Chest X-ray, PA view. Patient: 33 years old, sex F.
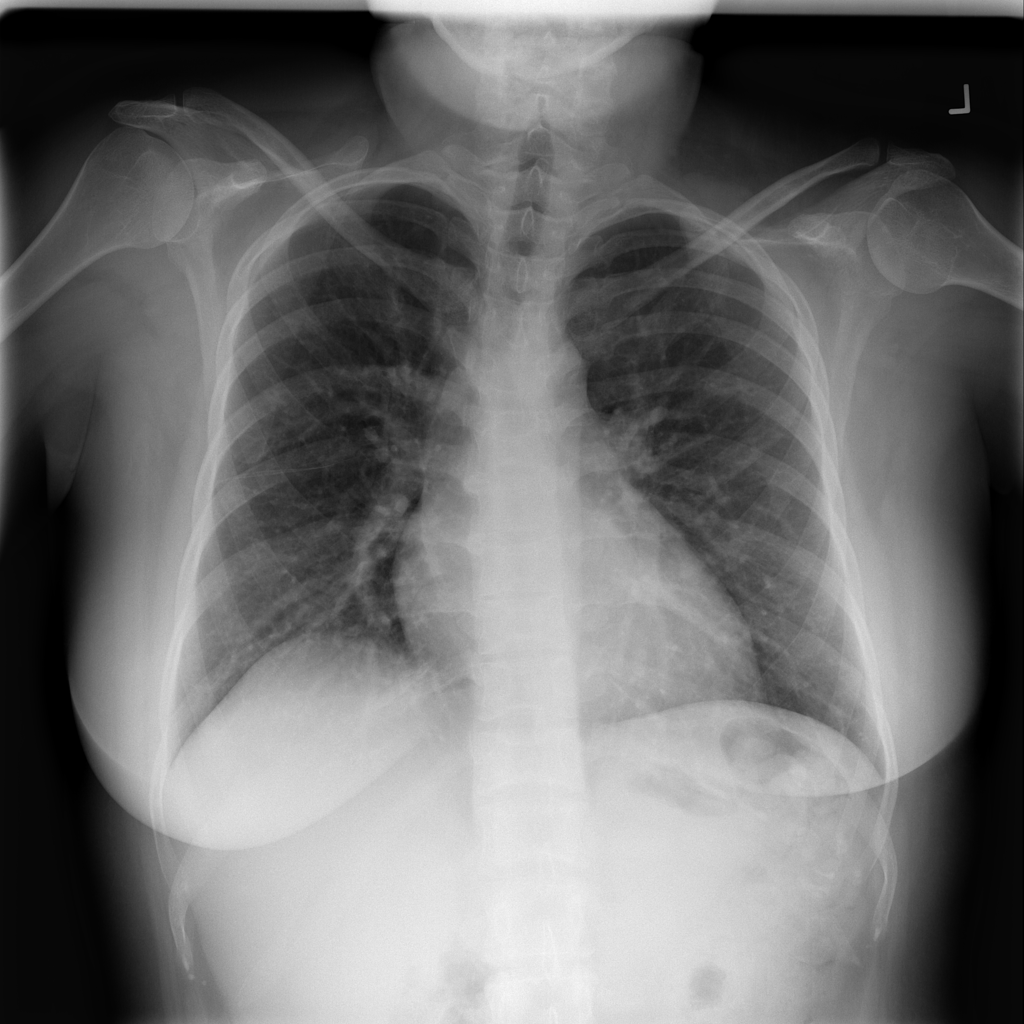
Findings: No Finding